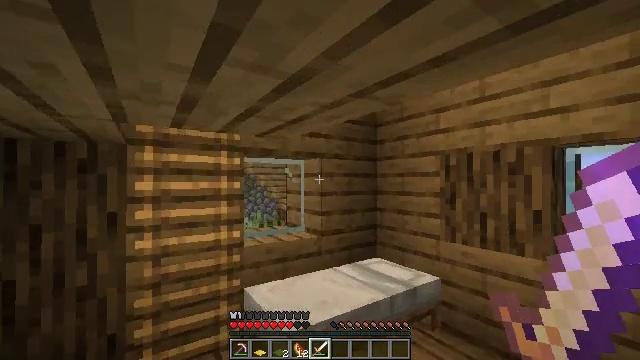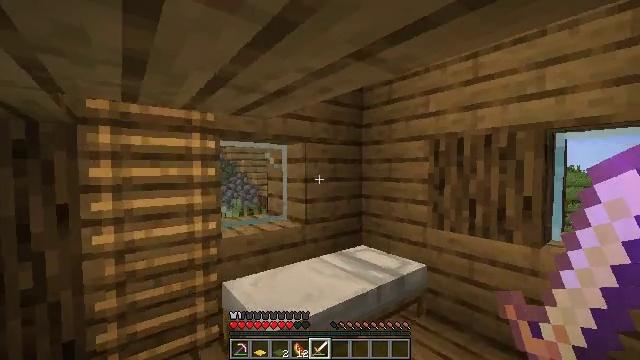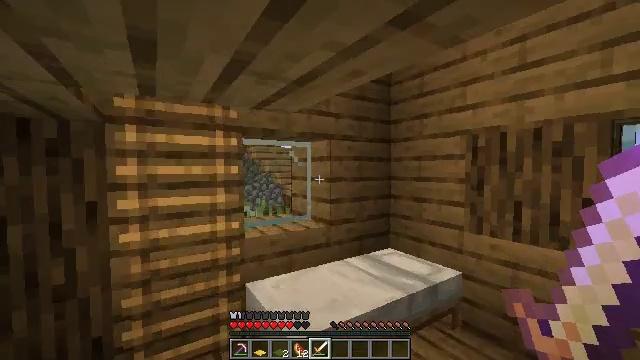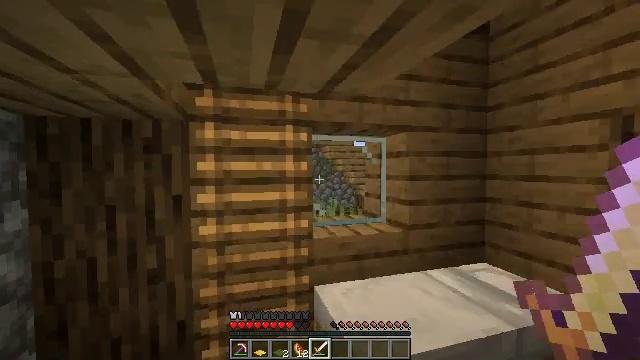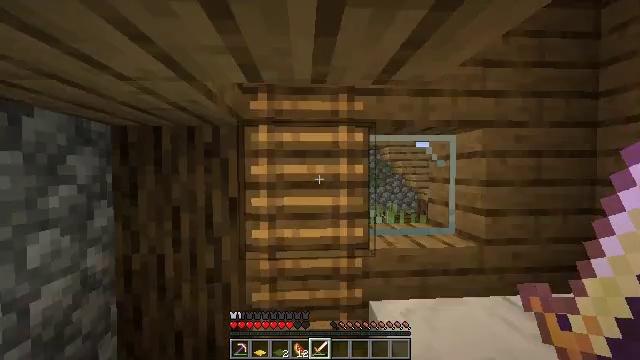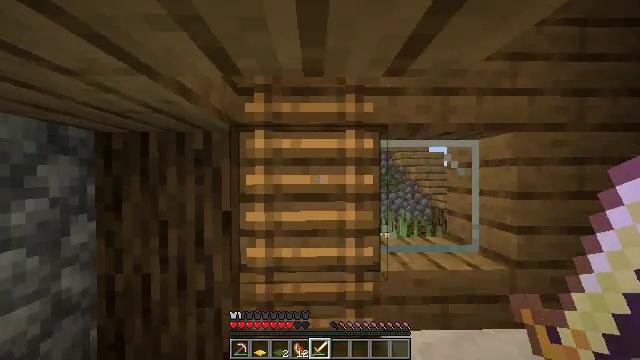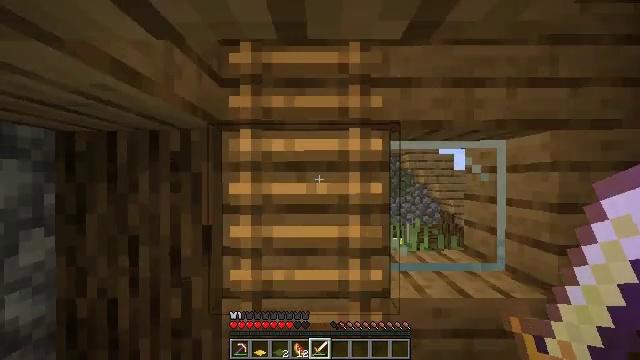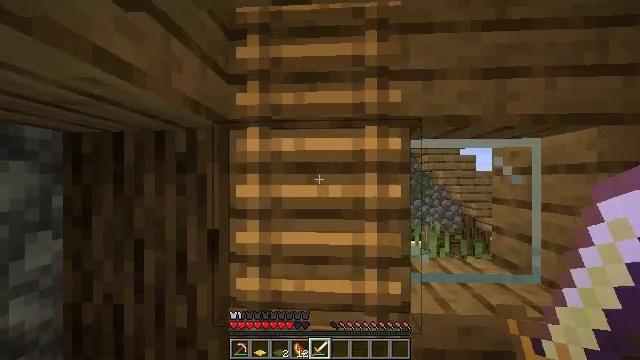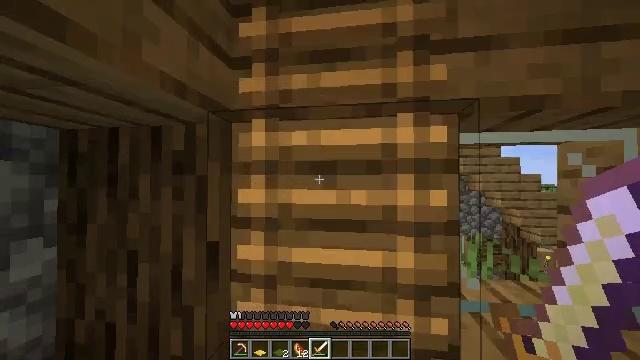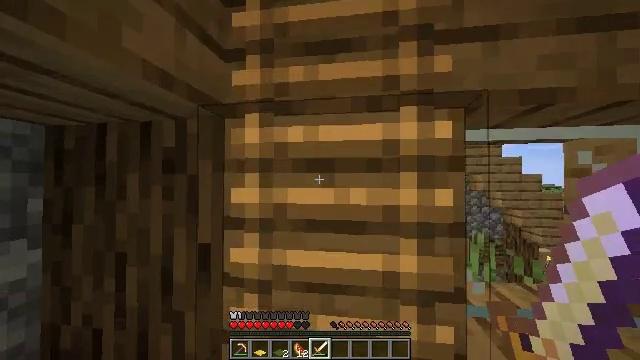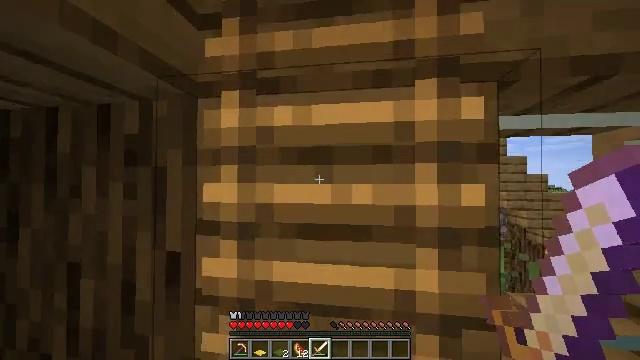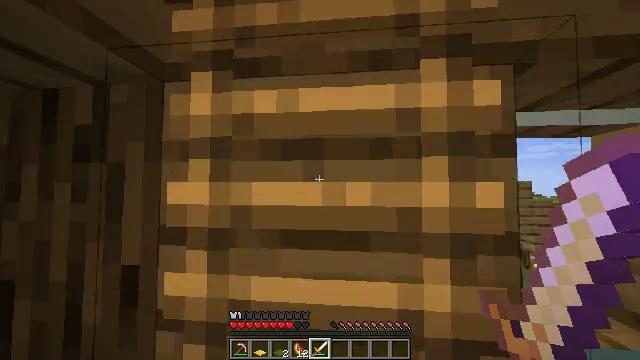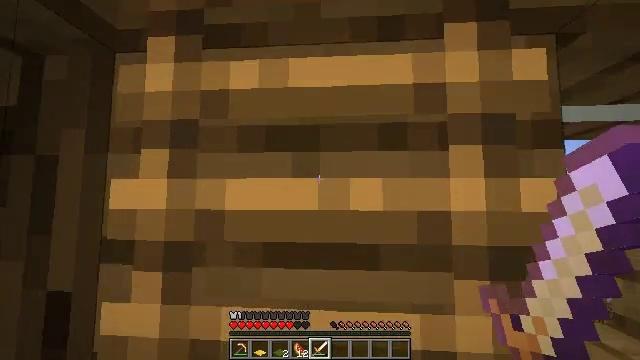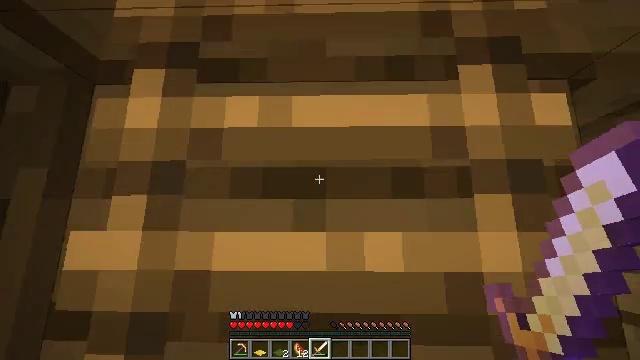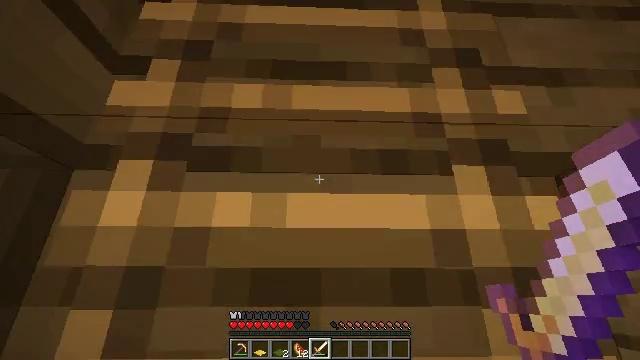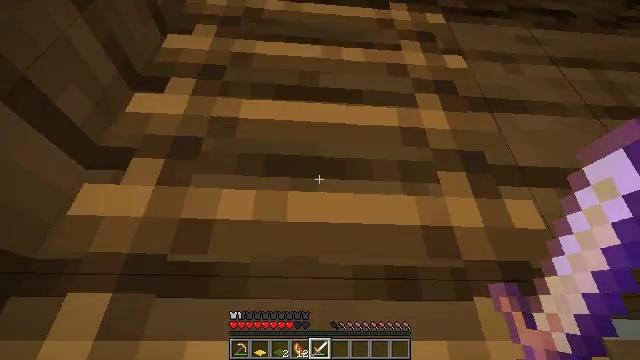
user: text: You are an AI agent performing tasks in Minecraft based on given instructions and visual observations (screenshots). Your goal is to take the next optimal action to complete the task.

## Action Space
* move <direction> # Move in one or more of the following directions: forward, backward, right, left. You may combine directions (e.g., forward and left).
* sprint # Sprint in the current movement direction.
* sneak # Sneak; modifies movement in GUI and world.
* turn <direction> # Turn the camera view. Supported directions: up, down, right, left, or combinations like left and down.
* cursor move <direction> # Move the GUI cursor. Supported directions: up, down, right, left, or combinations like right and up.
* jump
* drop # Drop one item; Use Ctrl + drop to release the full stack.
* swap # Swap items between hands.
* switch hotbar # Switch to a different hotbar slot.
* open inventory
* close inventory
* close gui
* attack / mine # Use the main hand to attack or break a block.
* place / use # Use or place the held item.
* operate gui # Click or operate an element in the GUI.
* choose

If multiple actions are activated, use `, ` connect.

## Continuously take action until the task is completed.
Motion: motion action
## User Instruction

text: Digging the diorite for building material.
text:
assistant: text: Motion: move forward, turn right and down
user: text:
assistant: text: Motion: move forward, turn left
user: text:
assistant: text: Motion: move forward, turn left
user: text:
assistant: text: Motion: move forward, turn left
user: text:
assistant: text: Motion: move forward, turn left and up
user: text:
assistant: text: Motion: move forward, turn left
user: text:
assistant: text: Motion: move forward, turn left
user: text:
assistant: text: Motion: move forward, turn left
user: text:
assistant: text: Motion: move forward
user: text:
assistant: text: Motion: move forward
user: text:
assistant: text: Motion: move forward, turn right and up
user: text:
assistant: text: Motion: move forward, turn right and up
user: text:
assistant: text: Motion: move forward, turn right and up
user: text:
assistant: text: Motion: move forward, turn right and up
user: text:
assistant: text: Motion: move forward, turn right and up
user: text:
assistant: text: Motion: move forward, turn right and up
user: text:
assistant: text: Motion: move forward, turn right and up
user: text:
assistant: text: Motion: move forward, turn right and up, jump
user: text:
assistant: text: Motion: move forward, turn up, jump
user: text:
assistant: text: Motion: move forward, turn up, jump
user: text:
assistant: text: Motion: move forward, jump
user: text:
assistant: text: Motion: move forward, jump
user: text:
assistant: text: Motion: move forward
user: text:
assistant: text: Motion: move forward
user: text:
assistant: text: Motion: move forward
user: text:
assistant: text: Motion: move forward
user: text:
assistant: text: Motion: move forward, turn down
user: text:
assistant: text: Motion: move forward, turn left and down
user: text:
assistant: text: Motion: move forward, turn left and down
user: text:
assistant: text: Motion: move forward, turn left and down